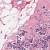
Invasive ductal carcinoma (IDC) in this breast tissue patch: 1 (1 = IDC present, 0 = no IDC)